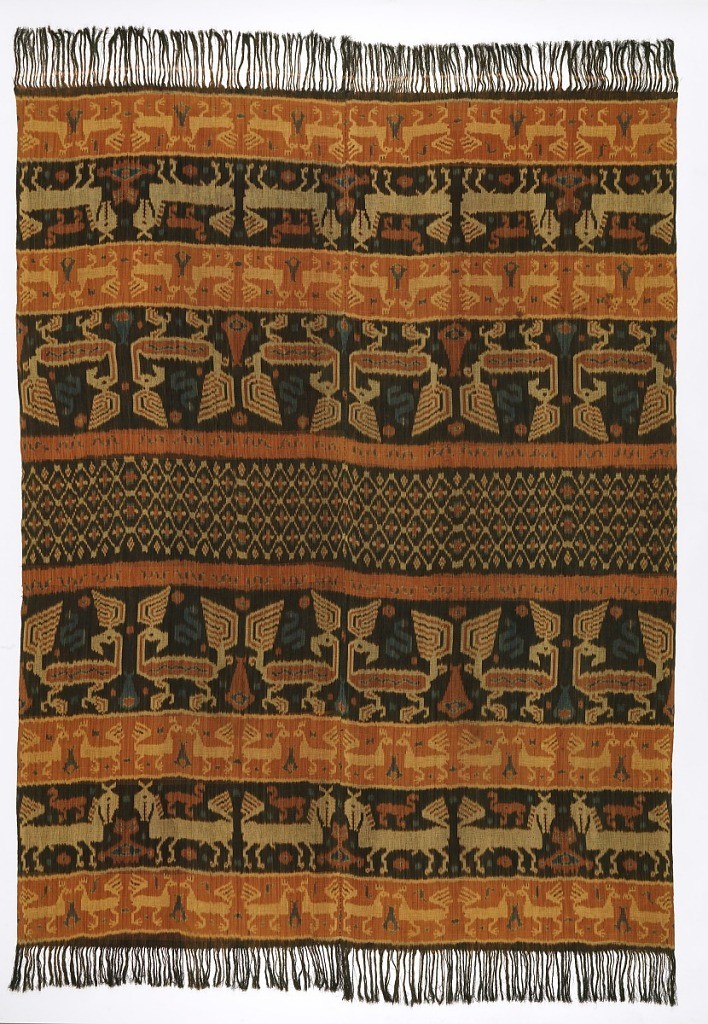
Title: Man's wrapper (hinggi)
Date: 19th century
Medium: cotton Technique: tied resist patterning in warp (ikat) on plain weave
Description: Men's wrapper (hinggi) with horizontal bands displaying horse, bird (maybe rooster), and snake or 'naga' motifs. Also features a middle band of diamond lattice. Colored in black, orange, tan, white, and blue. Warp fringe at both ends.